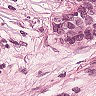
Metastatic tissue present: yes